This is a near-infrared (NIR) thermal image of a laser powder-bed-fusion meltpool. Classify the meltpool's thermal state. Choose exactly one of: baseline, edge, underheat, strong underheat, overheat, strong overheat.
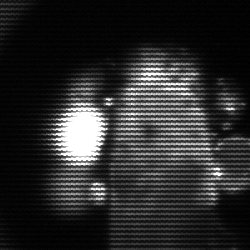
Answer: strong underheat